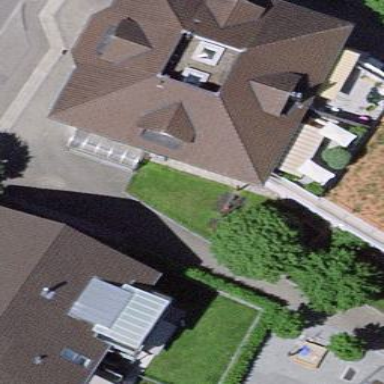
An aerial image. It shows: Building with pyramidal roof shape.